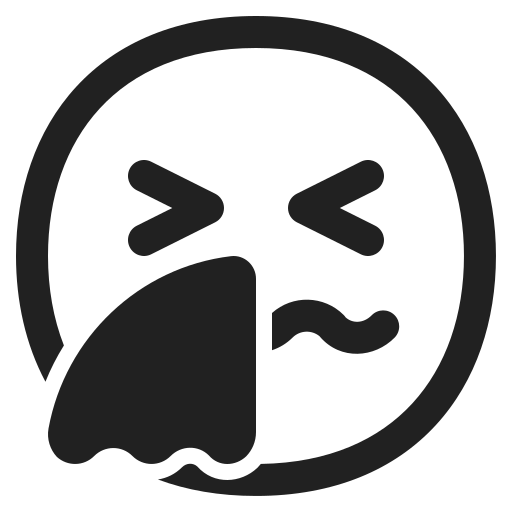
sneezing face high contrast